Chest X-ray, AP view. Patient: 73 years old, sex F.
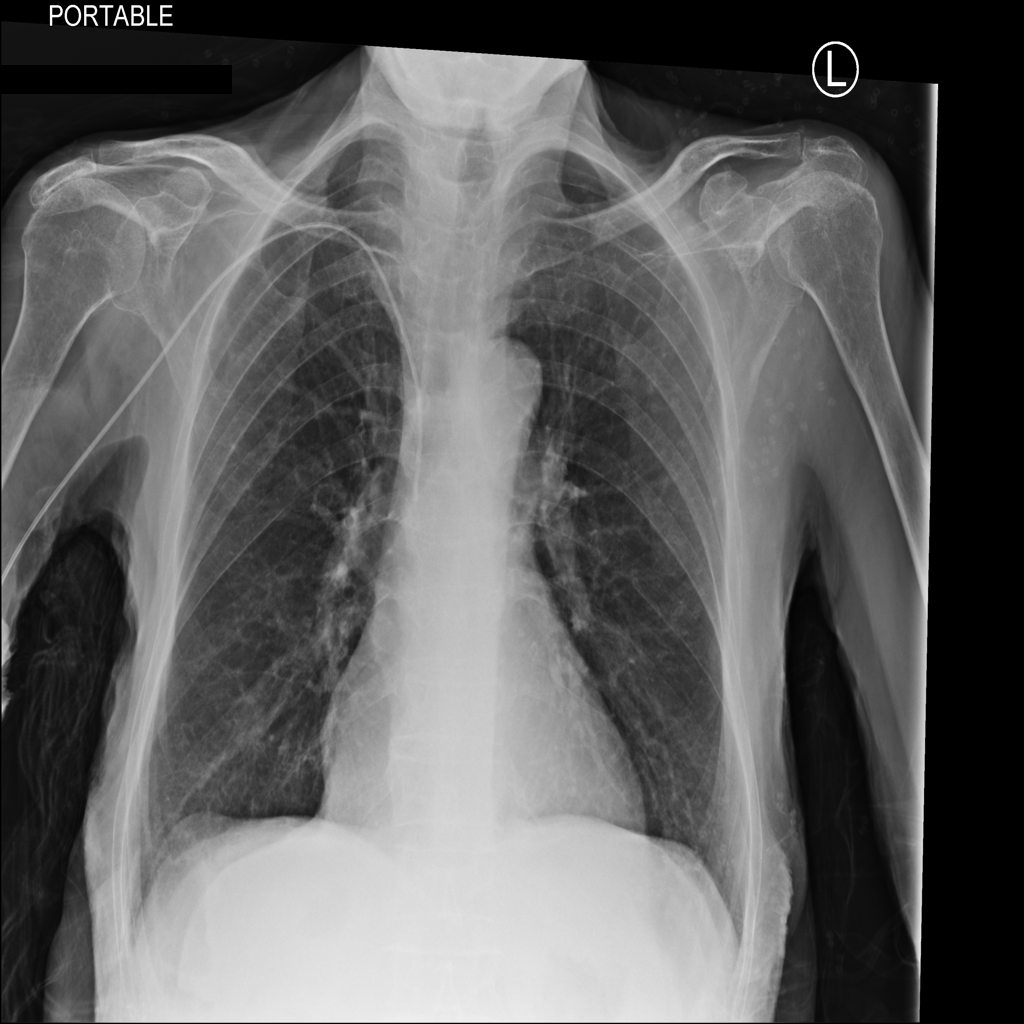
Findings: No Finding